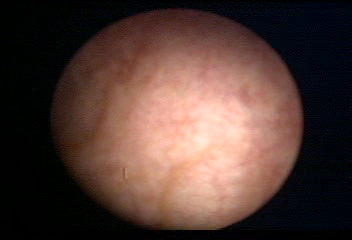
Modality: WLC
Class: Normal mucosa
Bladder cancer association: No